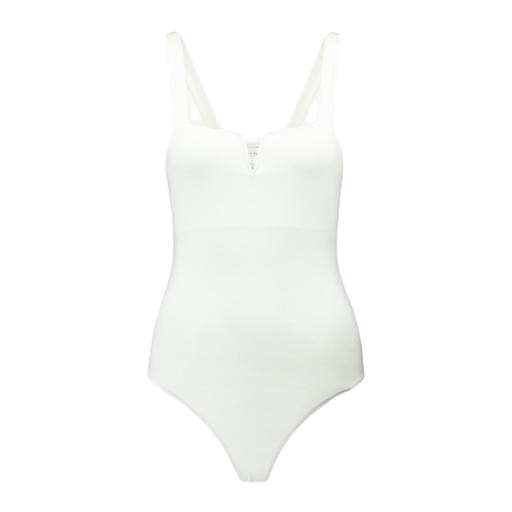
white body suit, white leotard, white plus size graphic bodysuit, white background